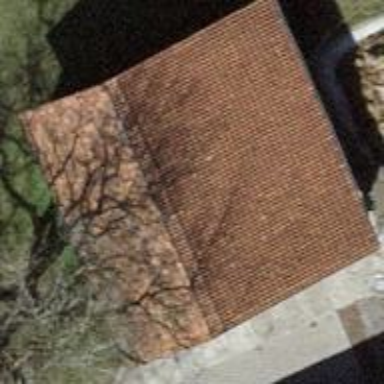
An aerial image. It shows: Gabled building with roof made of roof tiles. The roof is oriented across the building.